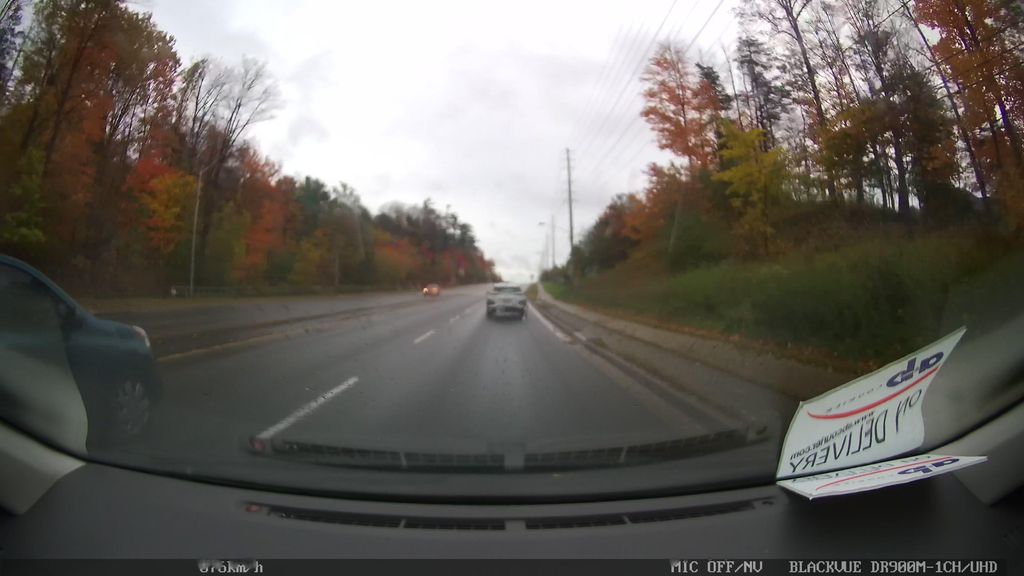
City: toronto